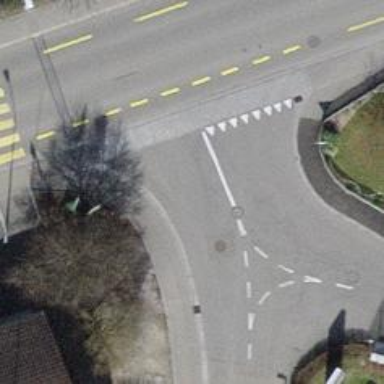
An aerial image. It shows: Road with "give way" sign.